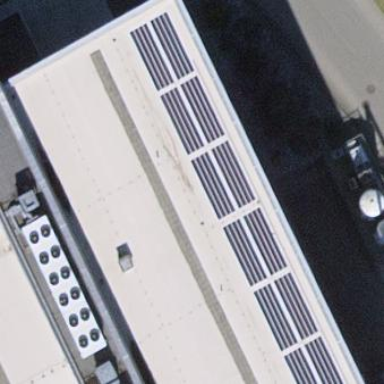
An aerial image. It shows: Solar power generator using photovoltaic method with solar photovoltaic panel types.